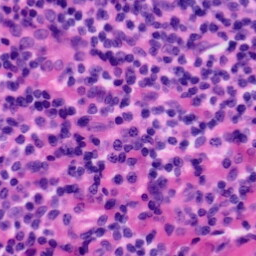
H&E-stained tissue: Tonsil